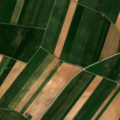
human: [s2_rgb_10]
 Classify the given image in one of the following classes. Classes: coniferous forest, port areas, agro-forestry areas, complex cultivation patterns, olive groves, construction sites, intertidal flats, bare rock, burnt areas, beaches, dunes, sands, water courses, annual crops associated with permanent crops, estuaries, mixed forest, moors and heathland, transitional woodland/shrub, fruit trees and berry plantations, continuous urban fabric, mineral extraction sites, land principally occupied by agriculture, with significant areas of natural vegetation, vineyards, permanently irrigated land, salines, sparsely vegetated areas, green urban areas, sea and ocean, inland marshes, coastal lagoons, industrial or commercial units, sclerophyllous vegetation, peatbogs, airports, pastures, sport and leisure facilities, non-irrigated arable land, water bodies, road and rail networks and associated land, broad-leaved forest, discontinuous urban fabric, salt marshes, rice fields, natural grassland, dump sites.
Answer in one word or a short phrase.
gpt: non-irrigated arable land, complex cultivation patterns